Interaction volume radius: 10 \u00c5
Interaction volume height: 10 \u00c5
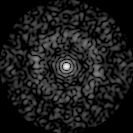
Disorder parameter: 0.8543